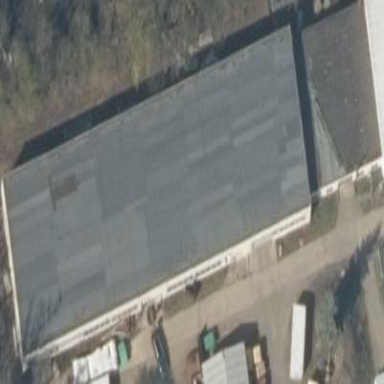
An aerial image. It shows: Shed building.